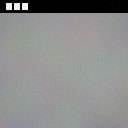
Screen state: on